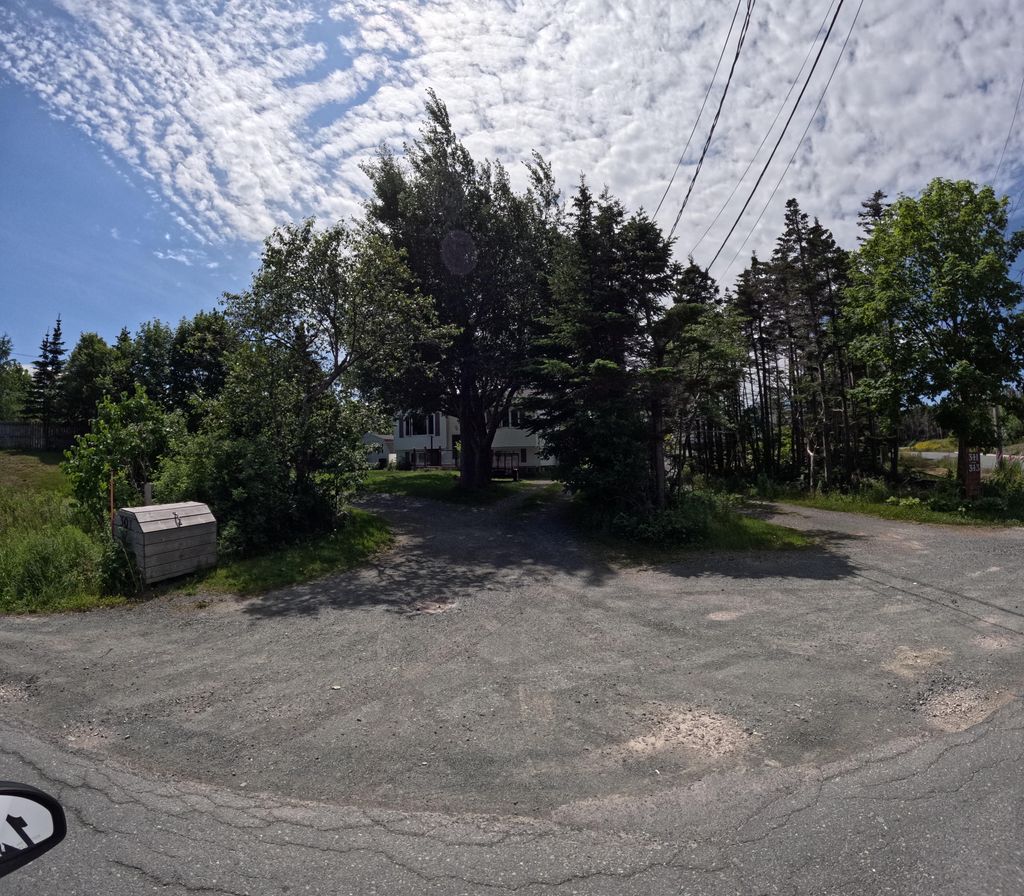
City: st_johns